Field crop: maize
Growth stage: 2
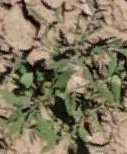
Species: atriplex